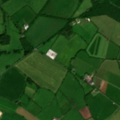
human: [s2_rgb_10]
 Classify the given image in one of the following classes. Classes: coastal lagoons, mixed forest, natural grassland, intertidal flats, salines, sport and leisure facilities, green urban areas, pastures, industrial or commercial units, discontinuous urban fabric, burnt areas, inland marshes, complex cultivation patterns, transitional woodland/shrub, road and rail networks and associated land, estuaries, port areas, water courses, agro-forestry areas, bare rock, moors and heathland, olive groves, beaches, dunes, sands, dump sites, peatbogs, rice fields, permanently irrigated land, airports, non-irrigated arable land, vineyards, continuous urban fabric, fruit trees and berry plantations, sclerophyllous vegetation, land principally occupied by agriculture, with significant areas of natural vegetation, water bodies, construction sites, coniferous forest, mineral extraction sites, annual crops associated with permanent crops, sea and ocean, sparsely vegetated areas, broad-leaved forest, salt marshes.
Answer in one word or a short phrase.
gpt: pastures, coniferous forest